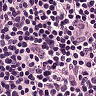
Metastatic tissue present: no